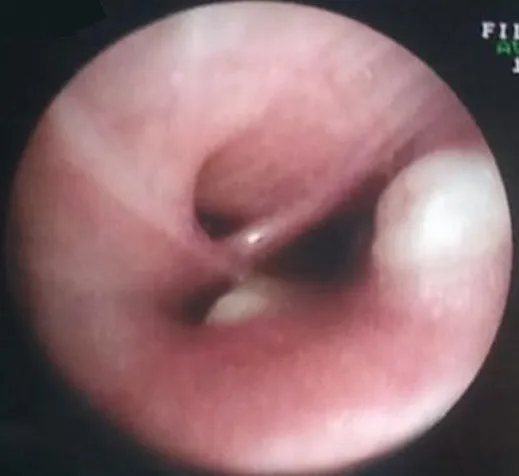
White granuloma at the entrance of the right upper lobe bronchus.
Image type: endoscopy (airway_endoscopy)